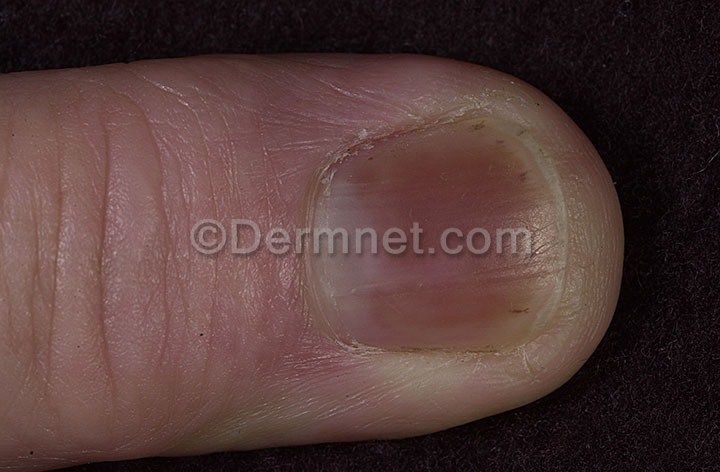
Disease: Light Diseases and Disorders of Pigmentation